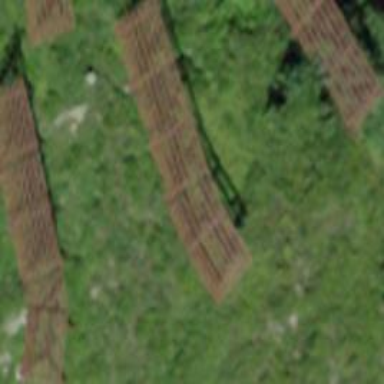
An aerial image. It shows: Snow fence that is man-made.